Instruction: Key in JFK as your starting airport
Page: home
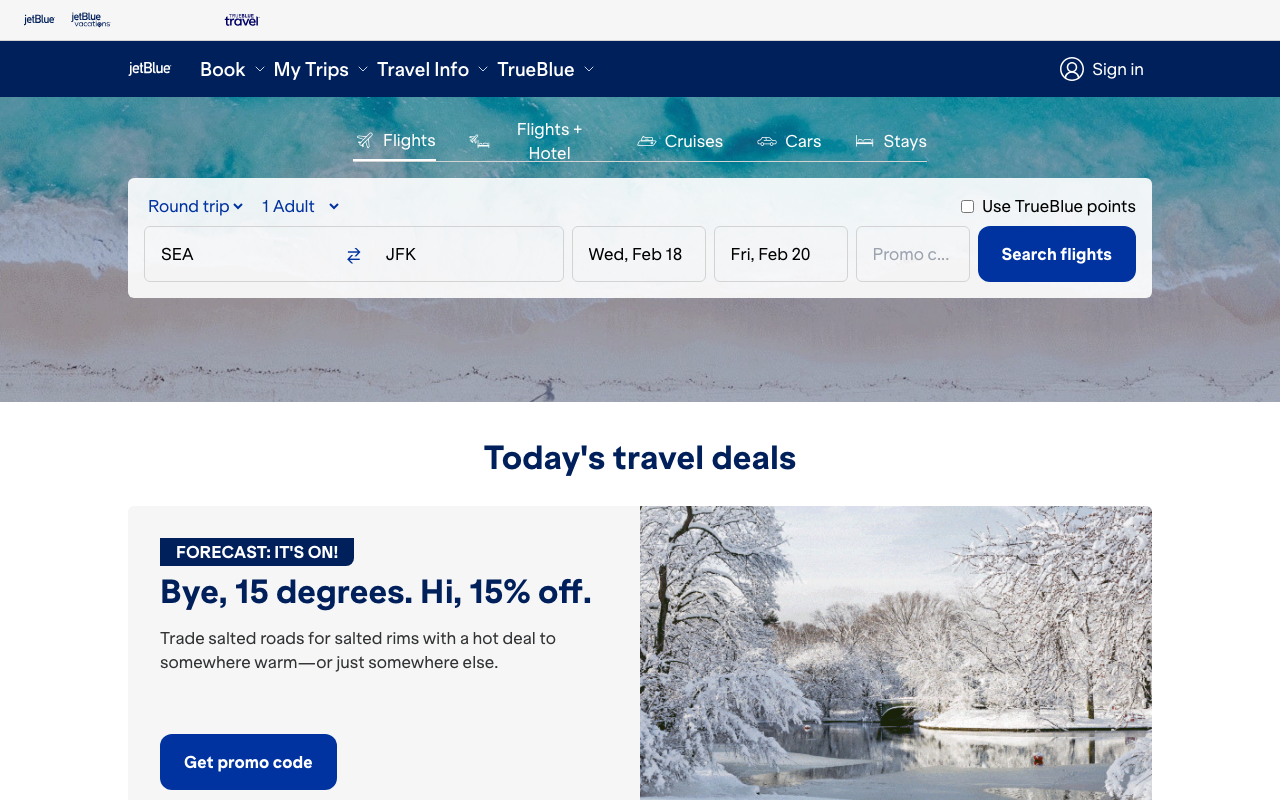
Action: type